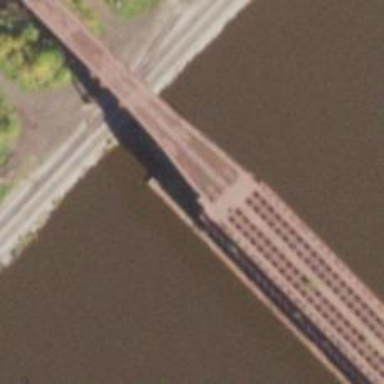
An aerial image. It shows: Disused railway viaduct with spur service.